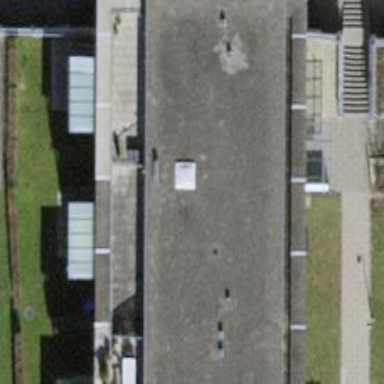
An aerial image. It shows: Apartment building with flat roof.